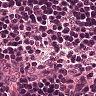
Metastatic tissue present: no